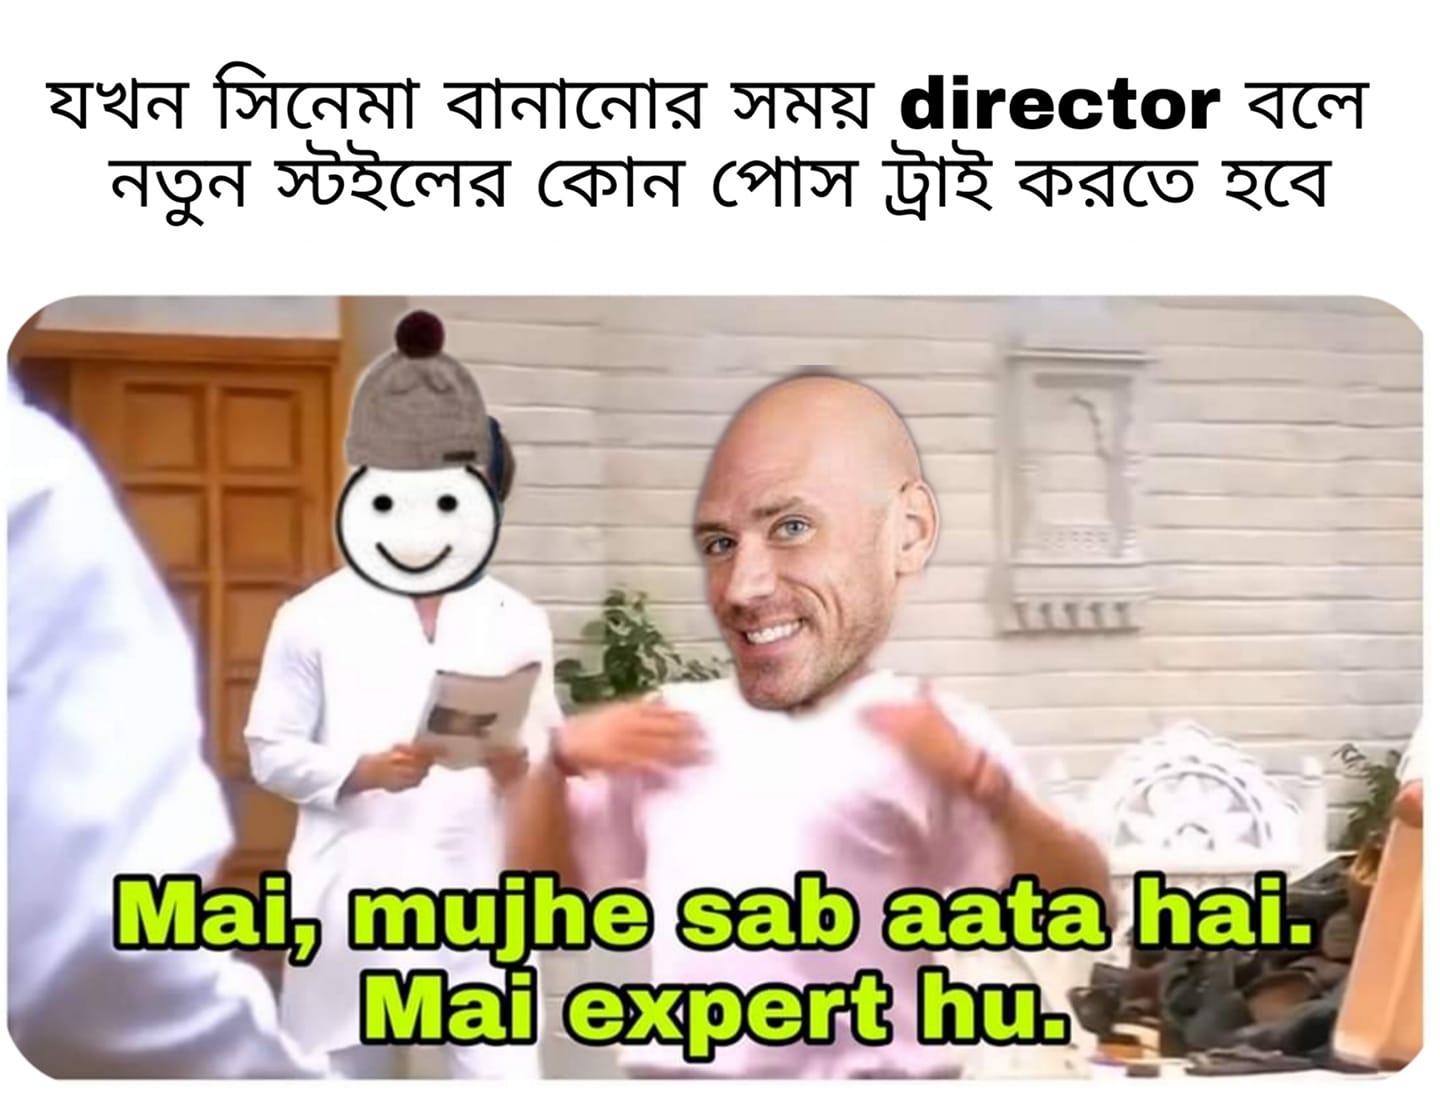
Caption: যখন সিনেমা বানানোর সময় director বলে নতুন স্টইলের কোন পোস ট্রাই করতে হবে   Mia, mujhe sab aata hai.    Mai expert hu.
Label: non-hate